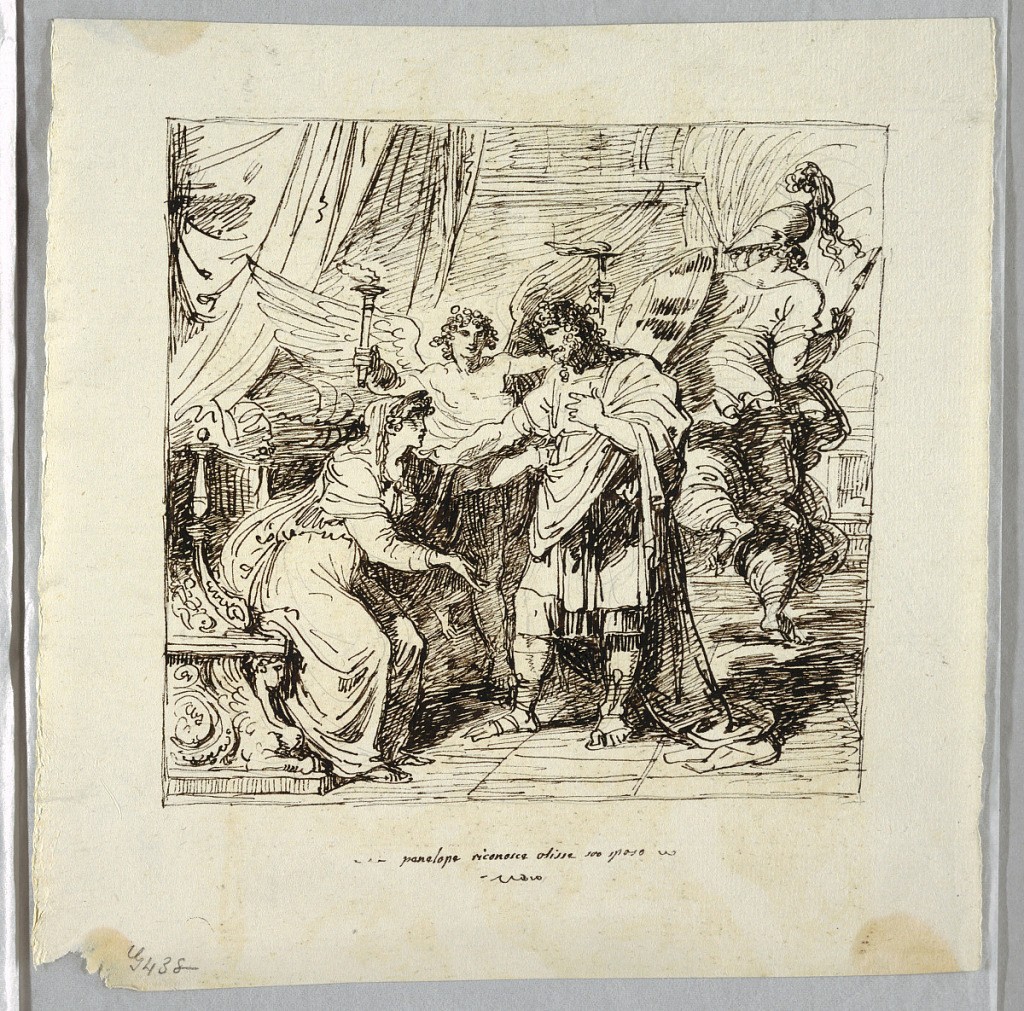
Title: Penelope Recognizes Ulysses
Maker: Felice Giani, Italian, 1758–1823
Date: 1800–1825
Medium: Pen and brown ink over traces of graphite on cream laid paper
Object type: Drawing
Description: Penelope shown in profile at left, rising from her seat to greet Ulysses. Hymen with two lighted torches stands behind pair. Minerva shown from back leaving atrium.